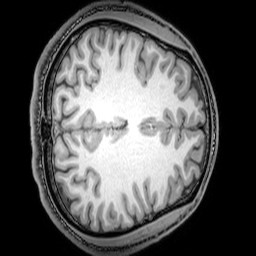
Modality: T1w
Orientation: axial
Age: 24
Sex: male
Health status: healthy
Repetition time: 0.081 s
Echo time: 0.037 s